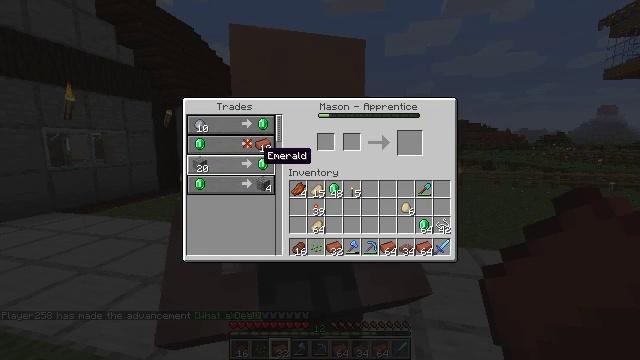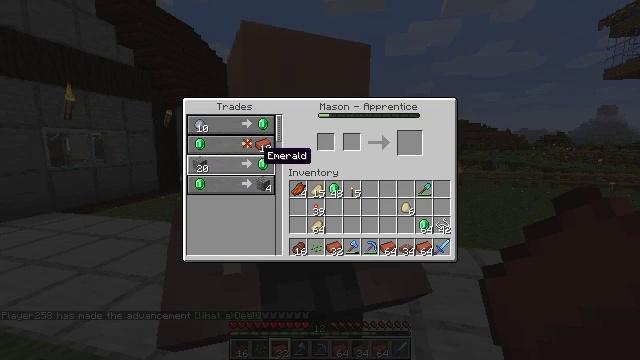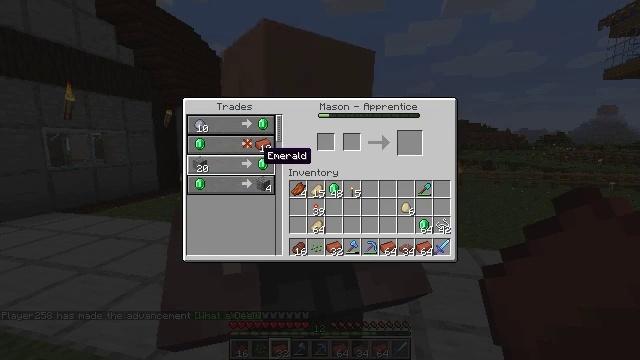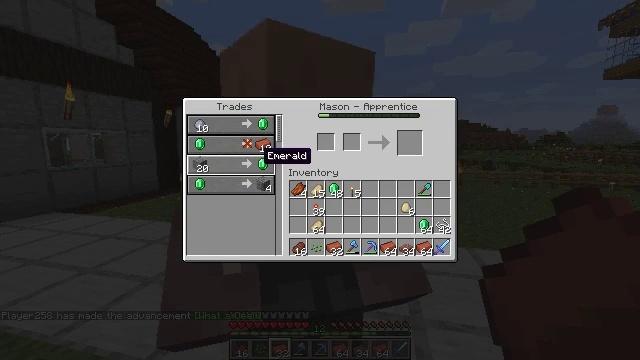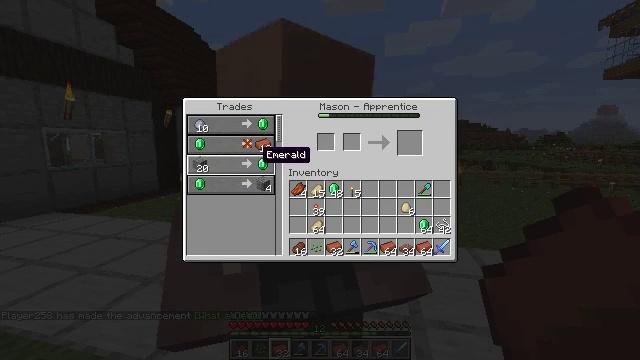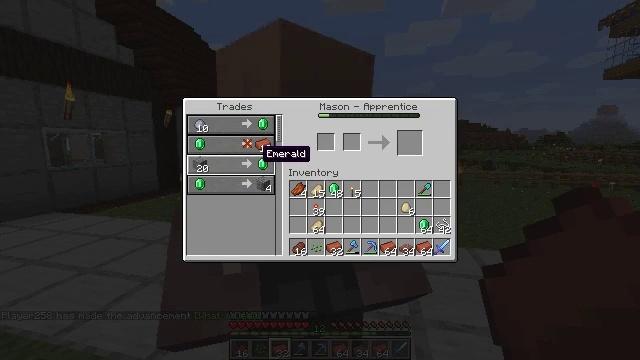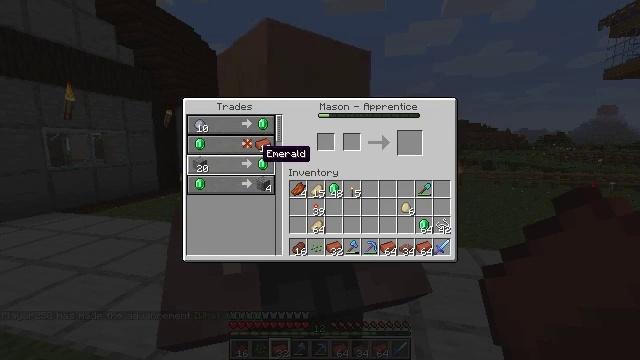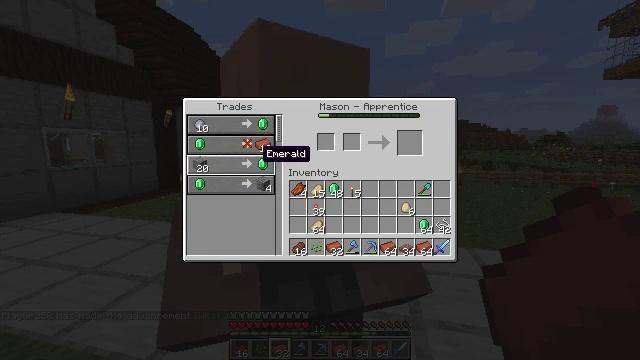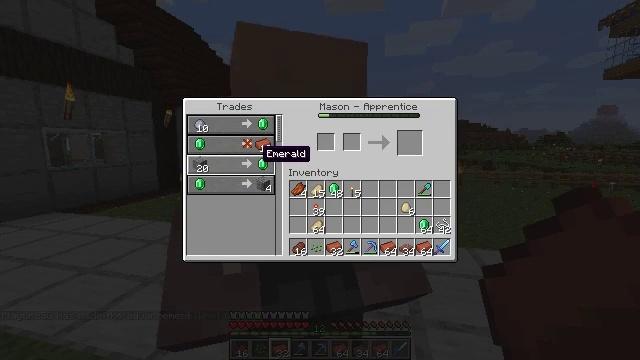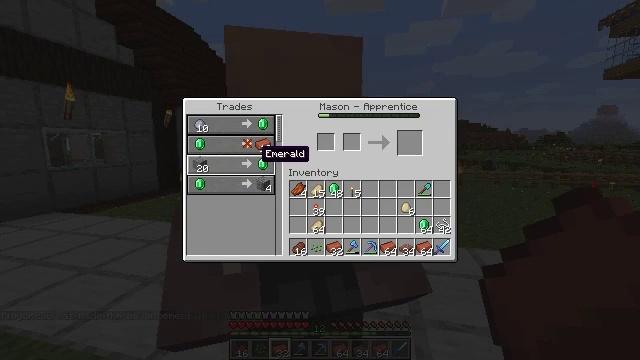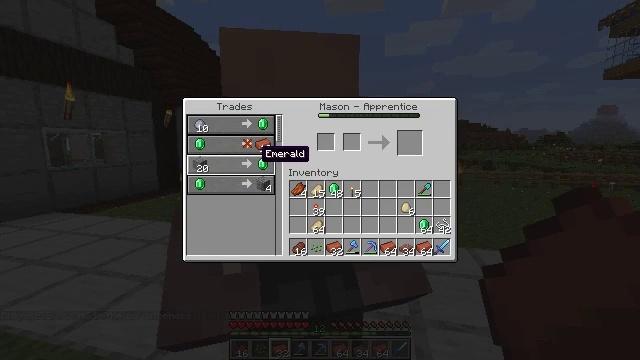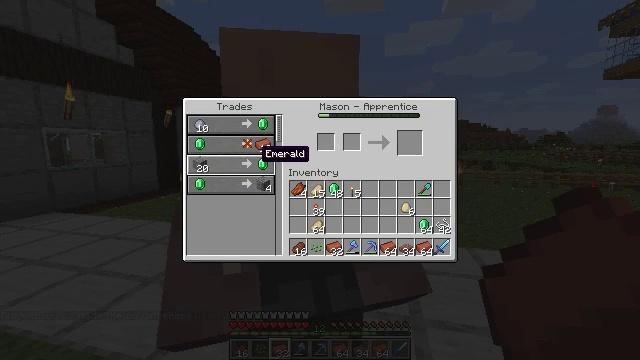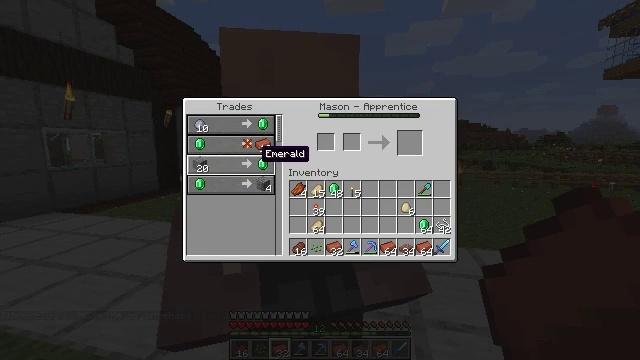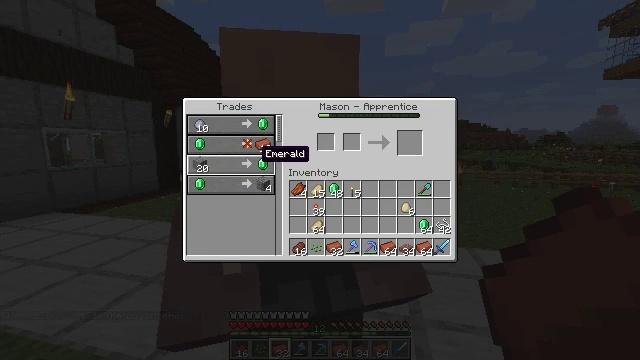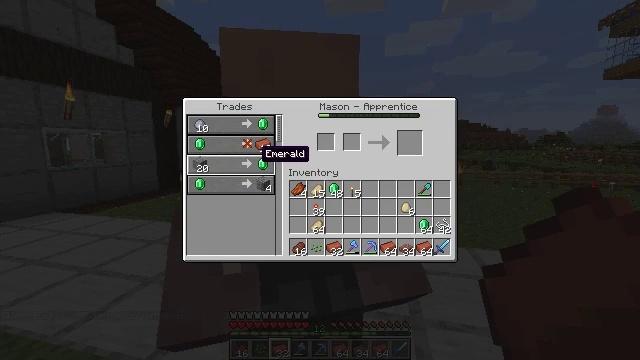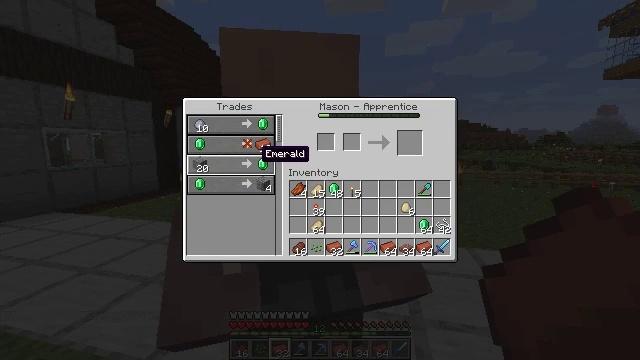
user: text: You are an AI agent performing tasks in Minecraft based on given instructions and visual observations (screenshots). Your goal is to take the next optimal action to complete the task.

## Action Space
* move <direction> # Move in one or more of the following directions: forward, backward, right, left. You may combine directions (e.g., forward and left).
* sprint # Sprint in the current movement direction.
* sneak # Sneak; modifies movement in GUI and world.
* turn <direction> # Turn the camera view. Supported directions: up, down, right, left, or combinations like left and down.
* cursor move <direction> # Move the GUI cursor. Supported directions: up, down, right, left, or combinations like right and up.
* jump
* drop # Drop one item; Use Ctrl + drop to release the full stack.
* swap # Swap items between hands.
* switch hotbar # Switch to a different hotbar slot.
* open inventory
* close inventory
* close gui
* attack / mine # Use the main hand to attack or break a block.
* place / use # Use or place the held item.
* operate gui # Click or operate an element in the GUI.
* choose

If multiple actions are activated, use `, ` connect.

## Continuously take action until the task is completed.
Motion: motion action
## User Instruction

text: Turn clay balls into bricks by using a furnace.
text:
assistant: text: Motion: no_op
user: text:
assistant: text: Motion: no_op
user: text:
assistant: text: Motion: no_op
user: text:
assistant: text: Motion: no_op
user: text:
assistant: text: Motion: no_op
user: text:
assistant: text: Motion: no_op
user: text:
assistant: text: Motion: no_op
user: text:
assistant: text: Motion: no_op
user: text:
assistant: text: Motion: no_op
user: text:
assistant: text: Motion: no_op
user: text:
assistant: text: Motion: no_op
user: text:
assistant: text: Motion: no_op
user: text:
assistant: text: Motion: no_op
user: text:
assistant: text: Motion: no_op
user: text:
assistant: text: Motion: no_op
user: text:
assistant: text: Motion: no_op
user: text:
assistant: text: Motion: no_op
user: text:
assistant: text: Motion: no_op
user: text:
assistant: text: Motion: no_op
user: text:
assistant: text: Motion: no_op
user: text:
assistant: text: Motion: no_op
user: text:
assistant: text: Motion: no_op
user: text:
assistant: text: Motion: no_op
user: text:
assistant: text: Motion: no_op
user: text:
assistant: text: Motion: no_op
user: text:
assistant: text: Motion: no_op
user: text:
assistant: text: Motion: no_op
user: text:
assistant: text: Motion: no_op
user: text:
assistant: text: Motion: no_op
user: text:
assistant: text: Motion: no_op